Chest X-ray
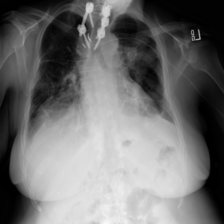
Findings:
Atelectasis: negative
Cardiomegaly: negative
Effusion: negative
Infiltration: positive
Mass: negative
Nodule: negative
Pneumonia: negative
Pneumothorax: negative
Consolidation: negative
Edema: negative
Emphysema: negative
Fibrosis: negative
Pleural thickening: negative
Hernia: negative